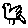
Label: bird